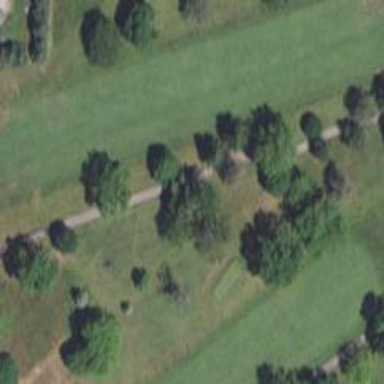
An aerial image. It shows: Pathway for golfing.